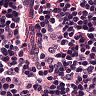
Metastatic tissue present: no